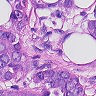
Metastatic tissue present: yes